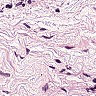
Metastatic tissue present: no